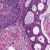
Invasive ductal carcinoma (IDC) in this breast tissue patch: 0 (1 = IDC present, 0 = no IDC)